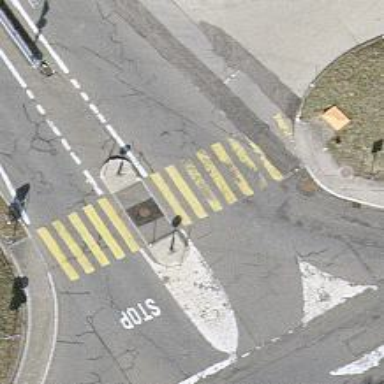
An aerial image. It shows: Uncontrolled road crossing with markings.